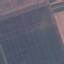
Land use / land cover: AnnualCrop